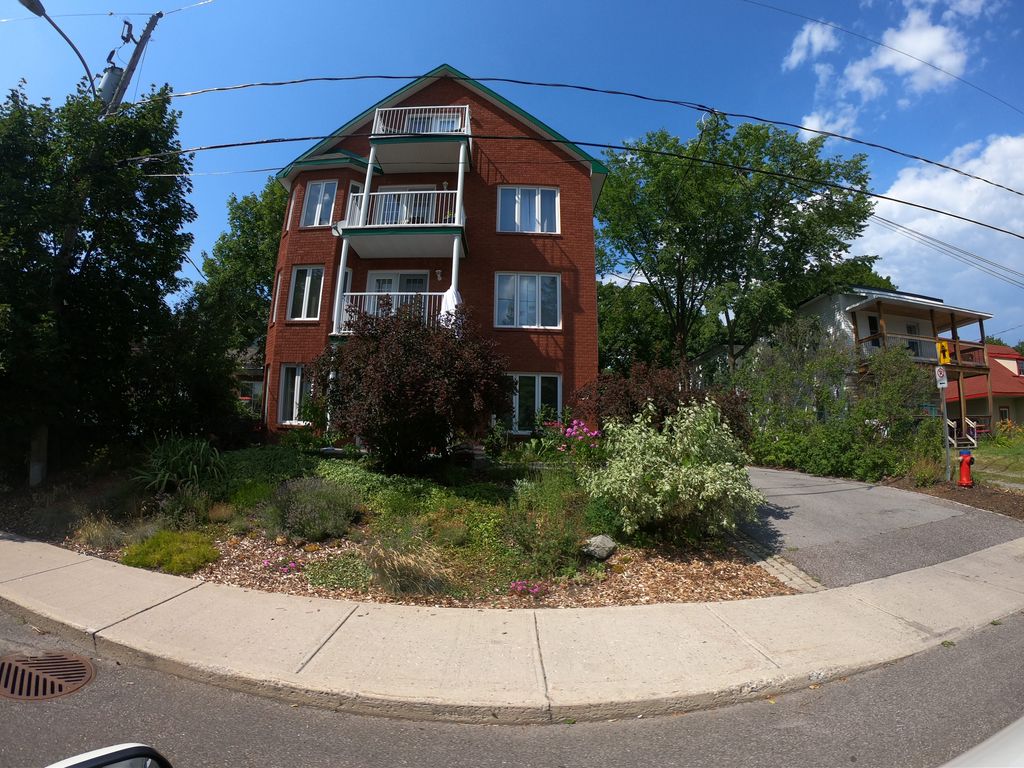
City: ottawa-gatineau